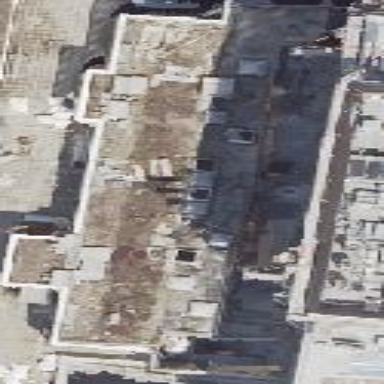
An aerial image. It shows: Part of building.